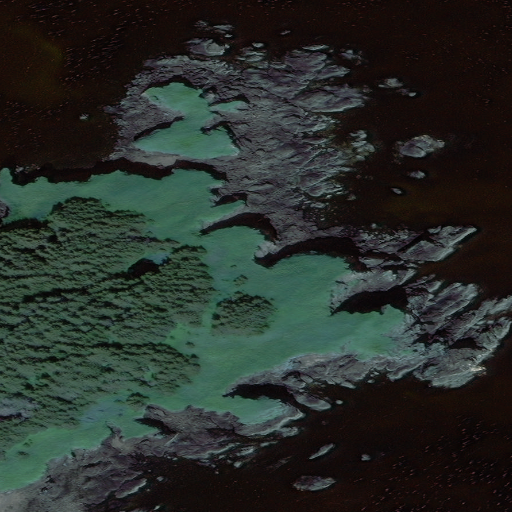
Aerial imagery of island in Alaska named Little Fort Island containing only unknown